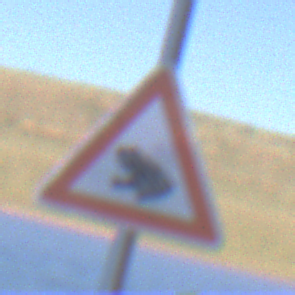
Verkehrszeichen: AmphibienwanderungRechts
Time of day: MorningAfternoon
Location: Outdoor (Nature)
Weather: Clear
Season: NotSpecified
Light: Natural